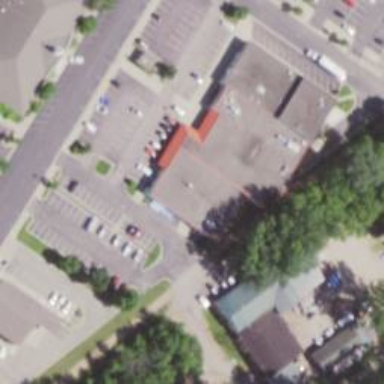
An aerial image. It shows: Supermarket.